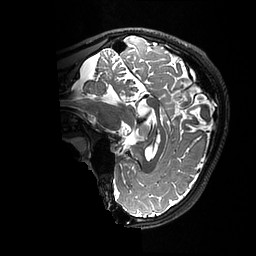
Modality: T2w
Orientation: sagittal
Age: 19
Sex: male
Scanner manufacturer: ge
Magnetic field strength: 3 T
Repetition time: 3.202 s
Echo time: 0.06636 s